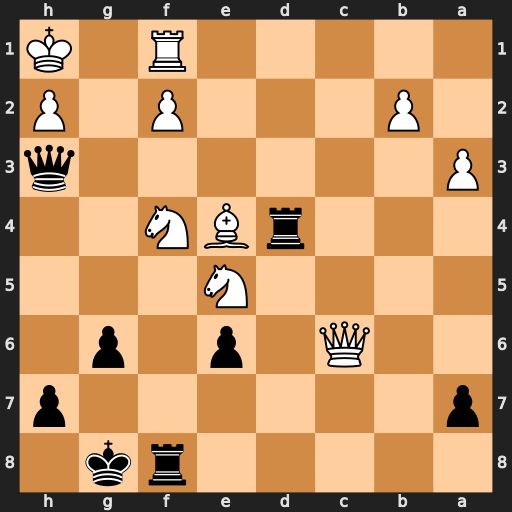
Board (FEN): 5rk1/p6p/2Q1p1p1/4N3/3rBN2/P6q/1P3P1P/5R1K
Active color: b
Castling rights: -
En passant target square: -
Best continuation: Qxf1#